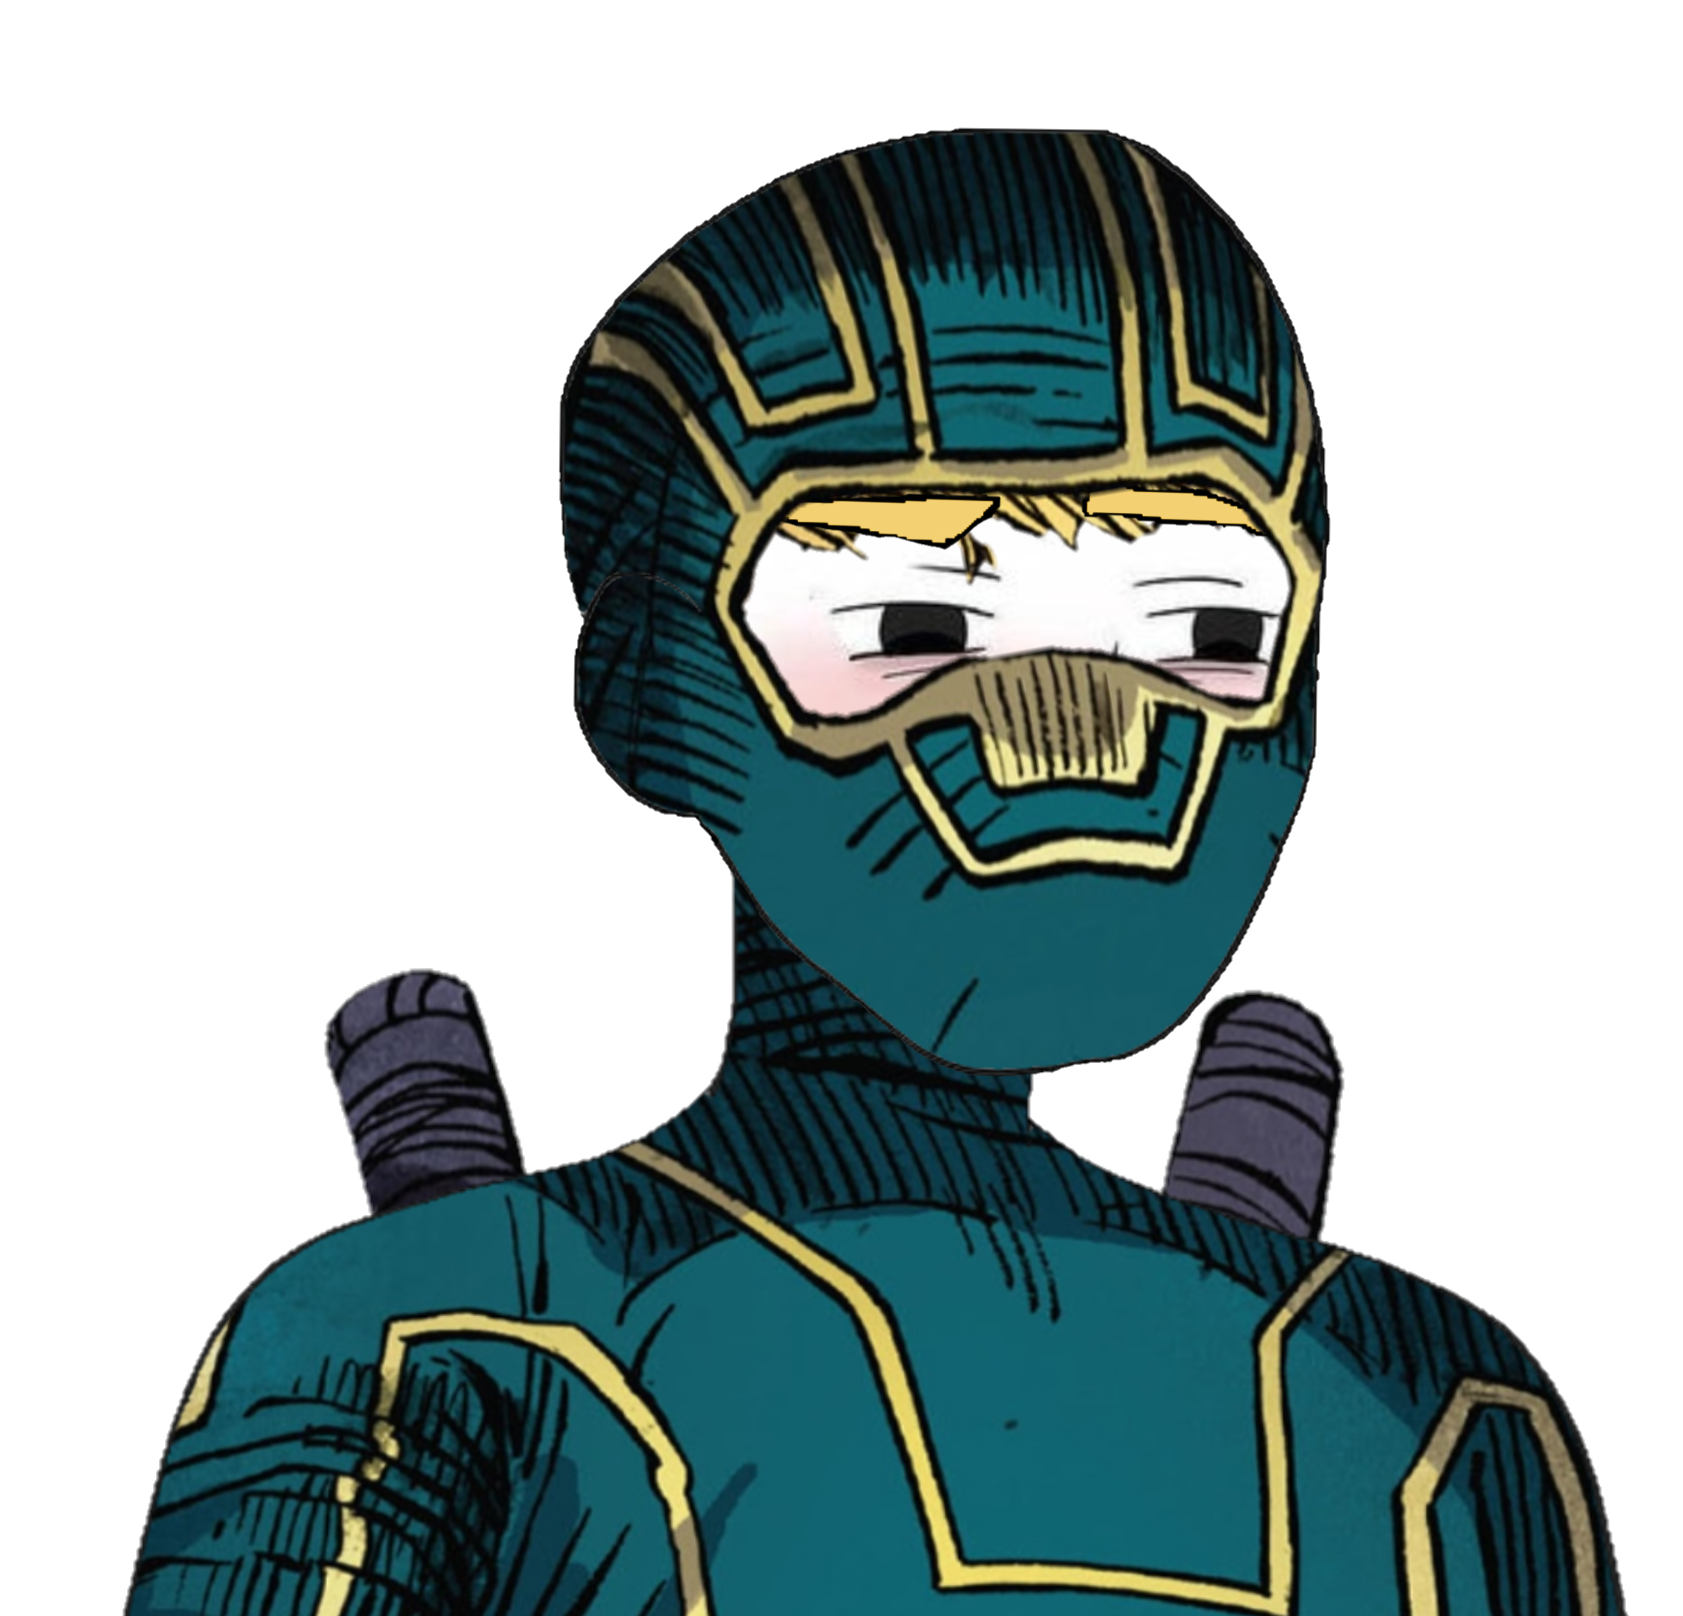
Label: 5_Twinkjak